Interaction volume radius: 5 \u00c5
Interaction volume height: 15 \u00c5
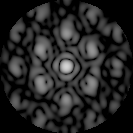
Disorder parameter: 0.4412